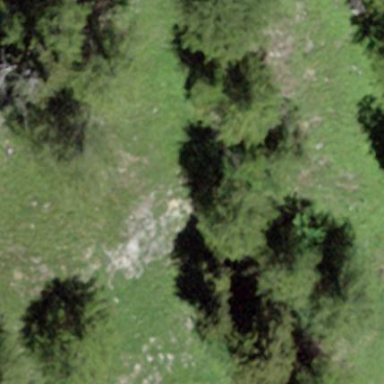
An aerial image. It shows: Forest area.